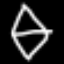
Label: diamond